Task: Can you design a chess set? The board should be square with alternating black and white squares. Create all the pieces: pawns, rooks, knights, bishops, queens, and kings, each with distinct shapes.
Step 1071:
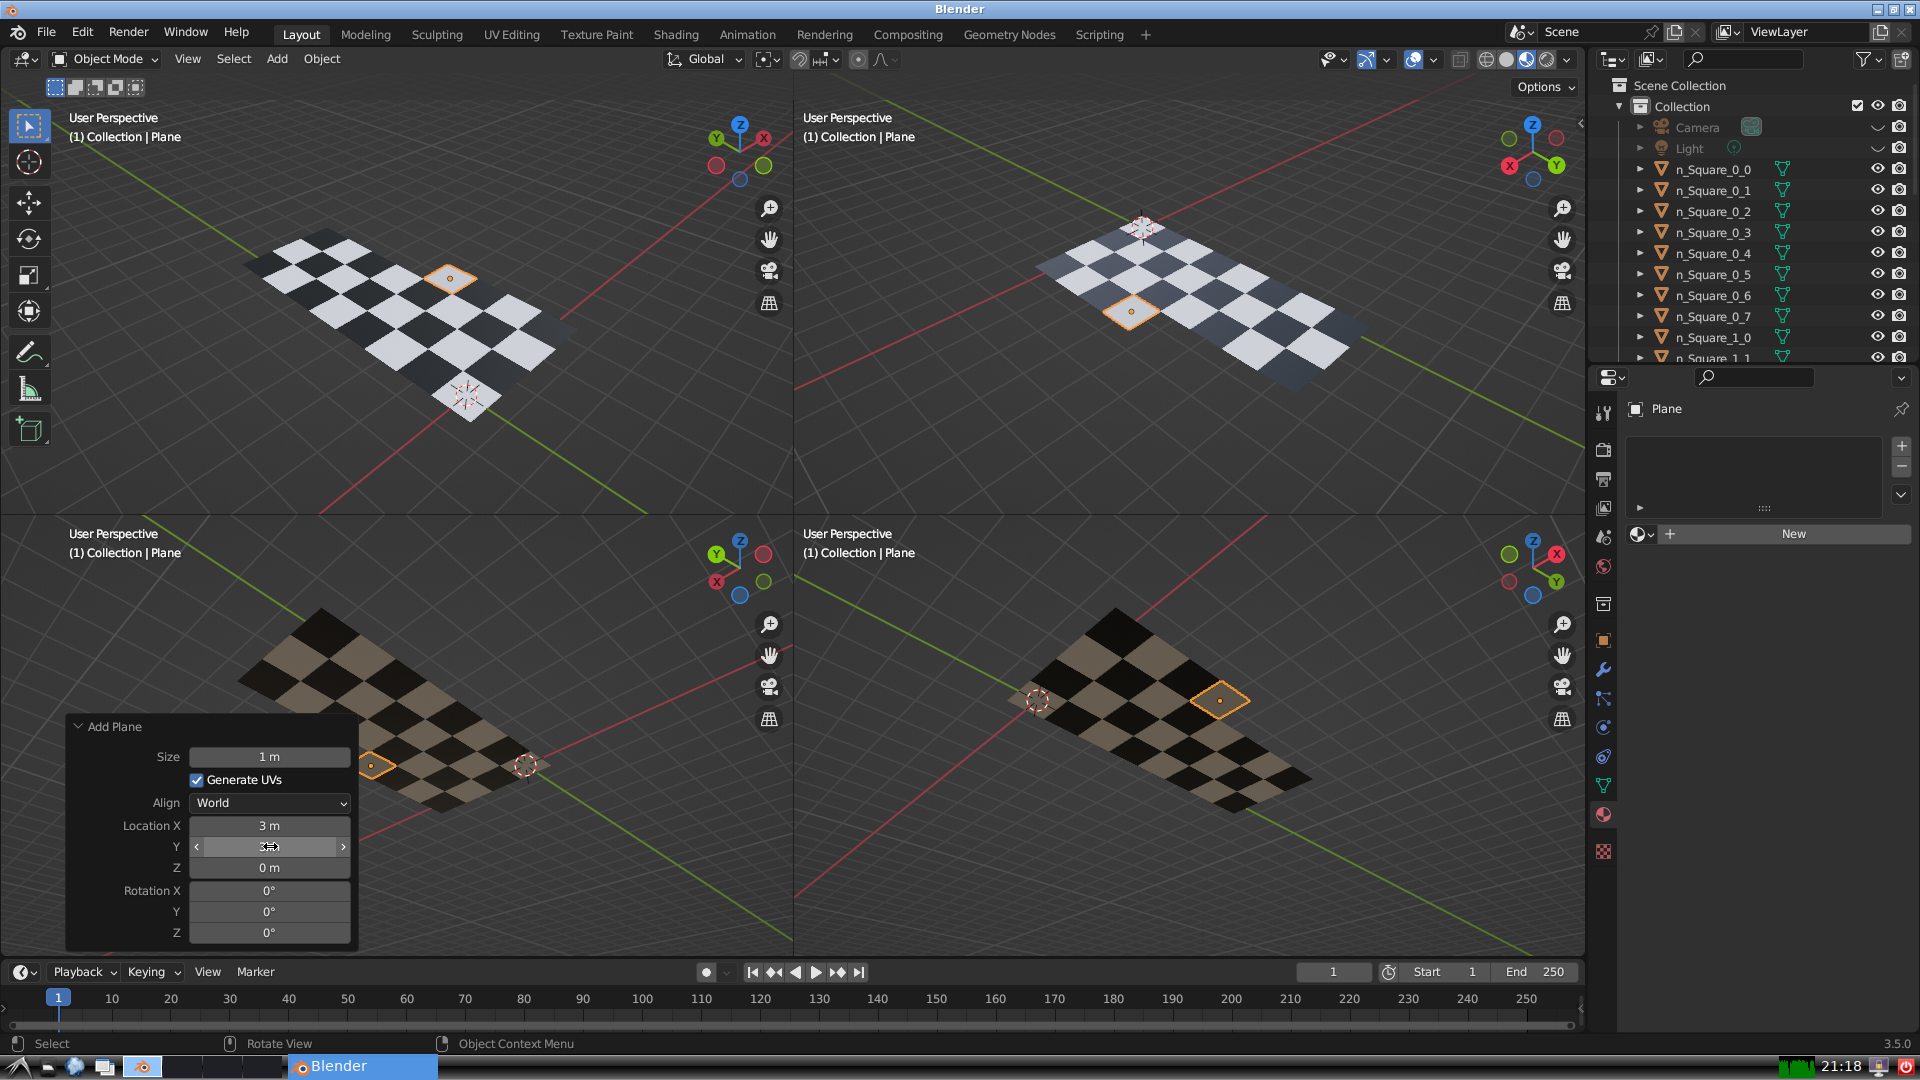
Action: {"mouse_move": [270, 867]}